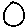
Label: circle